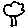
Label: tree